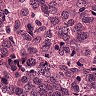
Metastatic tissue present: yes